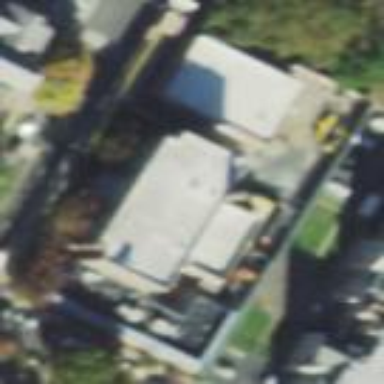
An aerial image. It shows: School.